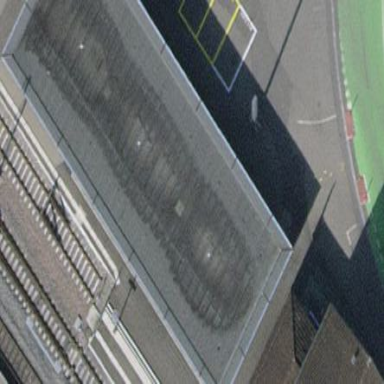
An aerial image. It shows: View of roof of building.